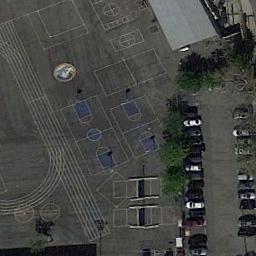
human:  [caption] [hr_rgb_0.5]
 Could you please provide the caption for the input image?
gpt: The basketball court on the concrete floor is next to the parking lot .

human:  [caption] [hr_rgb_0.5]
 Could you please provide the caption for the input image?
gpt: There are two basketball courts on the open place next to a parking lot .

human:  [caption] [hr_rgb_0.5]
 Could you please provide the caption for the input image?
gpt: There is a large green field beside the basketball court .

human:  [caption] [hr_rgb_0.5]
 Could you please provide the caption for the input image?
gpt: Two basketball courts on the vacant lot and a parking lot beside .

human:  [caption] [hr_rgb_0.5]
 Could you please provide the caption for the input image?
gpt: Many cars are in the parking lots next to the basketball courts .